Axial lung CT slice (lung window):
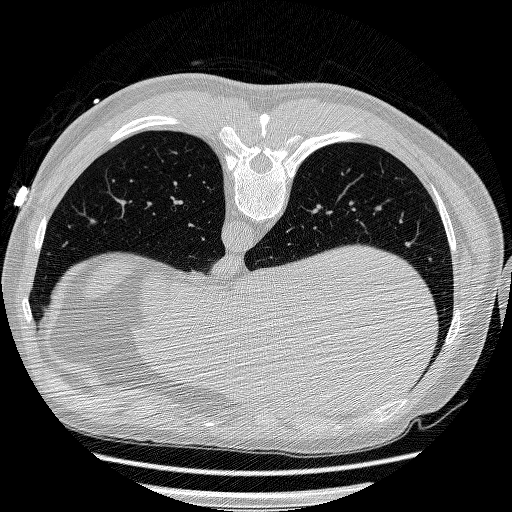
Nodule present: no